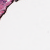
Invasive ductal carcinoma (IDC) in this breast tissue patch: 0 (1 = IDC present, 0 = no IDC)